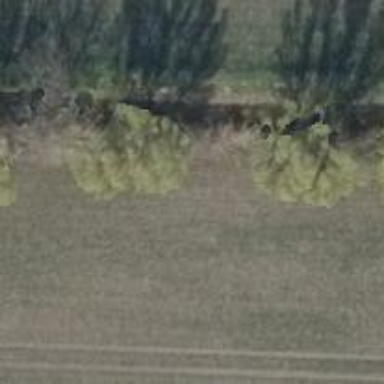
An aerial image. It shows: Row of deciduous broadleaved trees.